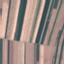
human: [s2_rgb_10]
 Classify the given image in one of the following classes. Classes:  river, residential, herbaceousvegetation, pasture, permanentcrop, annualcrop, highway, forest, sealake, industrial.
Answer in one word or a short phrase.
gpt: AnnualCrop